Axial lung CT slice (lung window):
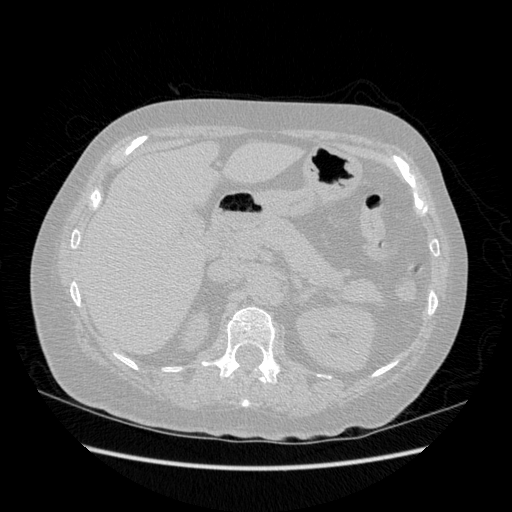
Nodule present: no